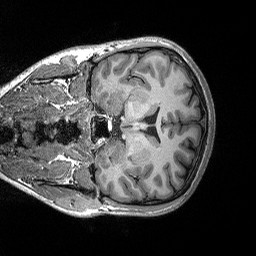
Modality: T1w
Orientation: coronal
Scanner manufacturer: siemens
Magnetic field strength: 3 T
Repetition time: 2.3 s
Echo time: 0.00298 s